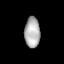
Tissue: skin
Cell type: Epithelial cells
Senescence score: 0.2585
Nuclear area (px): 458
Mean DAPI intensity: 176.469